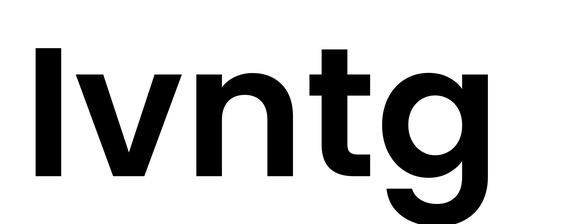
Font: Poppins-SemiBold